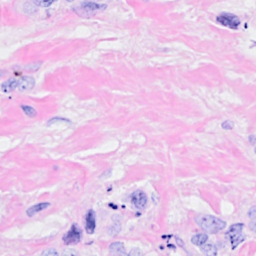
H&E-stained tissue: Breast